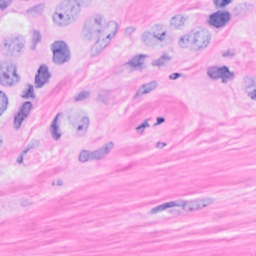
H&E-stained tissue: Breast